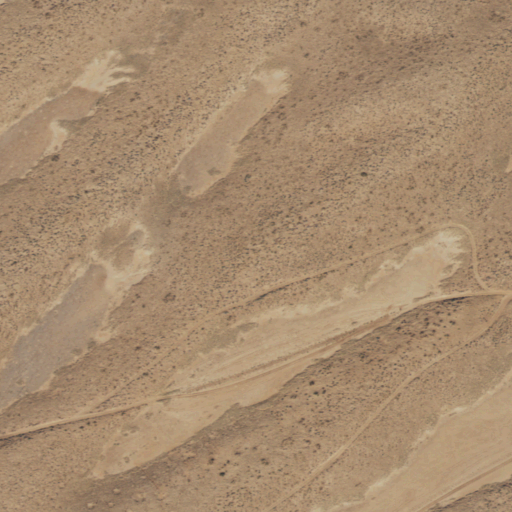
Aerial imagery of mountain in Arizona named Ventana Mesa containing only shrub